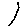
Label: star